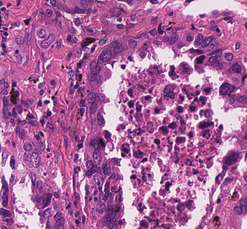
Tumor epithelial tissue: yes
Tumor-associated stroma tissue: yes
Normal tissue: no